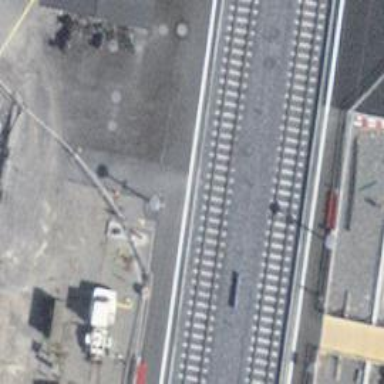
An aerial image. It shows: Stop position for public transport at railway stop.